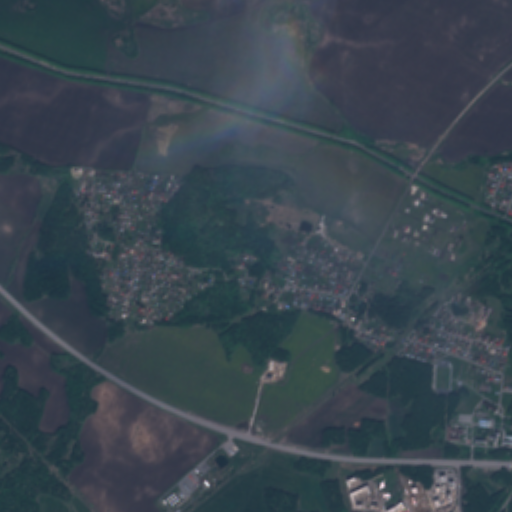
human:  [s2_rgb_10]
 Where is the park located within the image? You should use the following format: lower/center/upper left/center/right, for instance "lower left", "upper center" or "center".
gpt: The park is located in the lower right of the image.
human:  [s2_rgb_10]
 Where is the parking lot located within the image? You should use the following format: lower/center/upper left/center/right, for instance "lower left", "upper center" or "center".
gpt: The parking lot is located in the lower right of the image.
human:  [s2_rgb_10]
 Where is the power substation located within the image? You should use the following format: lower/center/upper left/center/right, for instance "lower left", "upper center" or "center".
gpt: The power substation is located in the lower right of the image.
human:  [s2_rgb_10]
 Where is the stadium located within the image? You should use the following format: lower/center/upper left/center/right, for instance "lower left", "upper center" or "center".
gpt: The stadium is located in the lower right of the image.
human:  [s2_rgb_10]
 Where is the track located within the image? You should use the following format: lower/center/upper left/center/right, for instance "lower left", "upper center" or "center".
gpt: There is no track in the image.